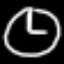
Label: clock